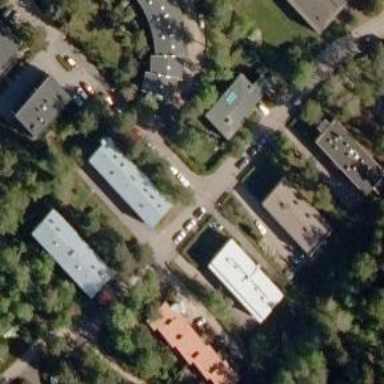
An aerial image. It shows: Residential road with asphalt surface. There is sidewalk on the left side.